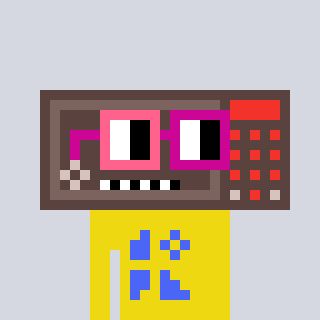
a pixel art character with square pink and red glasses, a wallsafe-shaped head and a yellow-colored body on a cool background